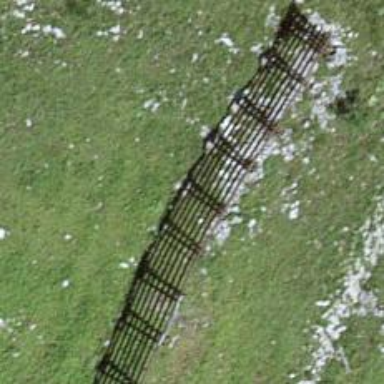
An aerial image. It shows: Structure designed for avalanche protection.